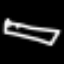
Label: line